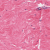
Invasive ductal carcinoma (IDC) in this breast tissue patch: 0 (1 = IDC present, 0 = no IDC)